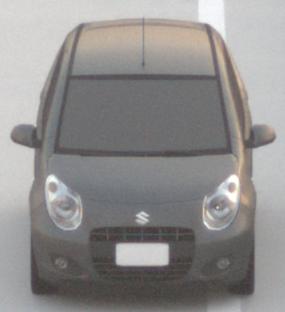
Make: Suzuki
Model: Alto 1.0
Detailed model: Alto (V)
Model produced from: 2011/02
Model produced until: 2011/03
Doors: 5
Color: gray
Road condition: dry road
Daytime: dawn
Contrast: low contrast